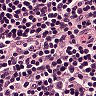
Metastatic tissue present: no